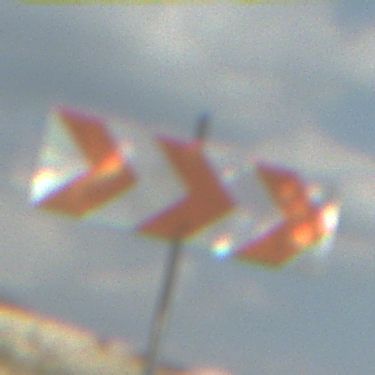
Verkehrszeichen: RichtungstafelnInKurvenGrossLinks
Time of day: MorningAfternoon
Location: Outdoor (Beach)
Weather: PartlyCloudy
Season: NotSpecified
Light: Natural